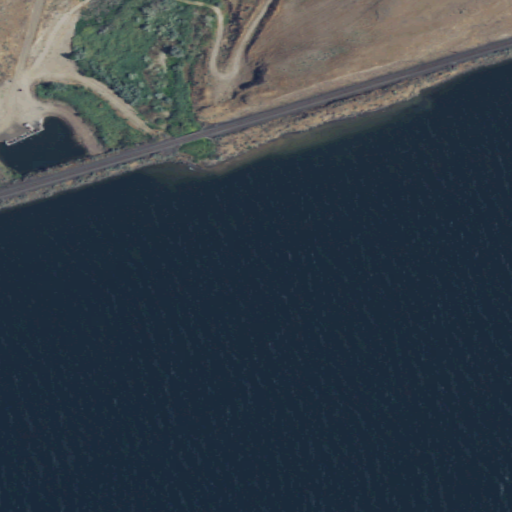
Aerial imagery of valley in Washington named Switzler Canyon containing open water, shrub, grassland, herbaceous wetlands, and woody wetlands